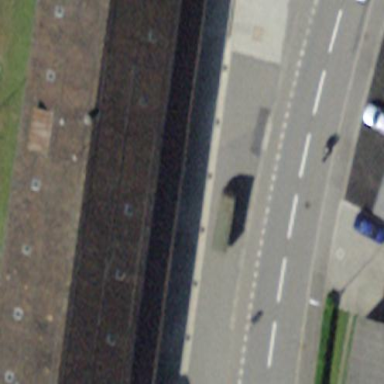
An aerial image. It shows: View of roof of building.